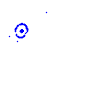
Particle: proton